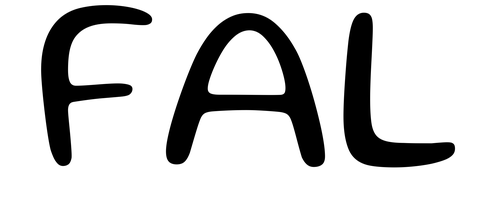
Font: Gluten_Light